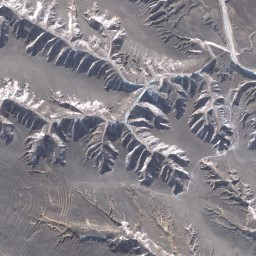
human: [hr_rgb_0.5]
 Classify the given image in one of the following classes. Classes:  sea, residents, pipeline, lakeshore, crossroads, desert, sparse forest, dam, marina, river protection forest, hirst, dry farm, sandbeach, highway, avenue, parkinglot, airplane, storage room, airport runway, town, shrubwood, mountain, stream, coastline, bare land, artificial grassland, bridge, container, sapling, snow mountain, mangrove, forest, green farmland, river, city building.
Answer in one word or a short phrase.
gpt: mountain